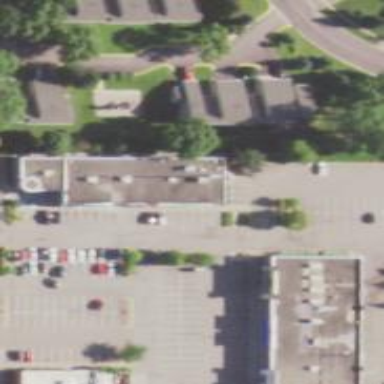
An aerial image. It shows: Convenience shop.